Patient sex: M
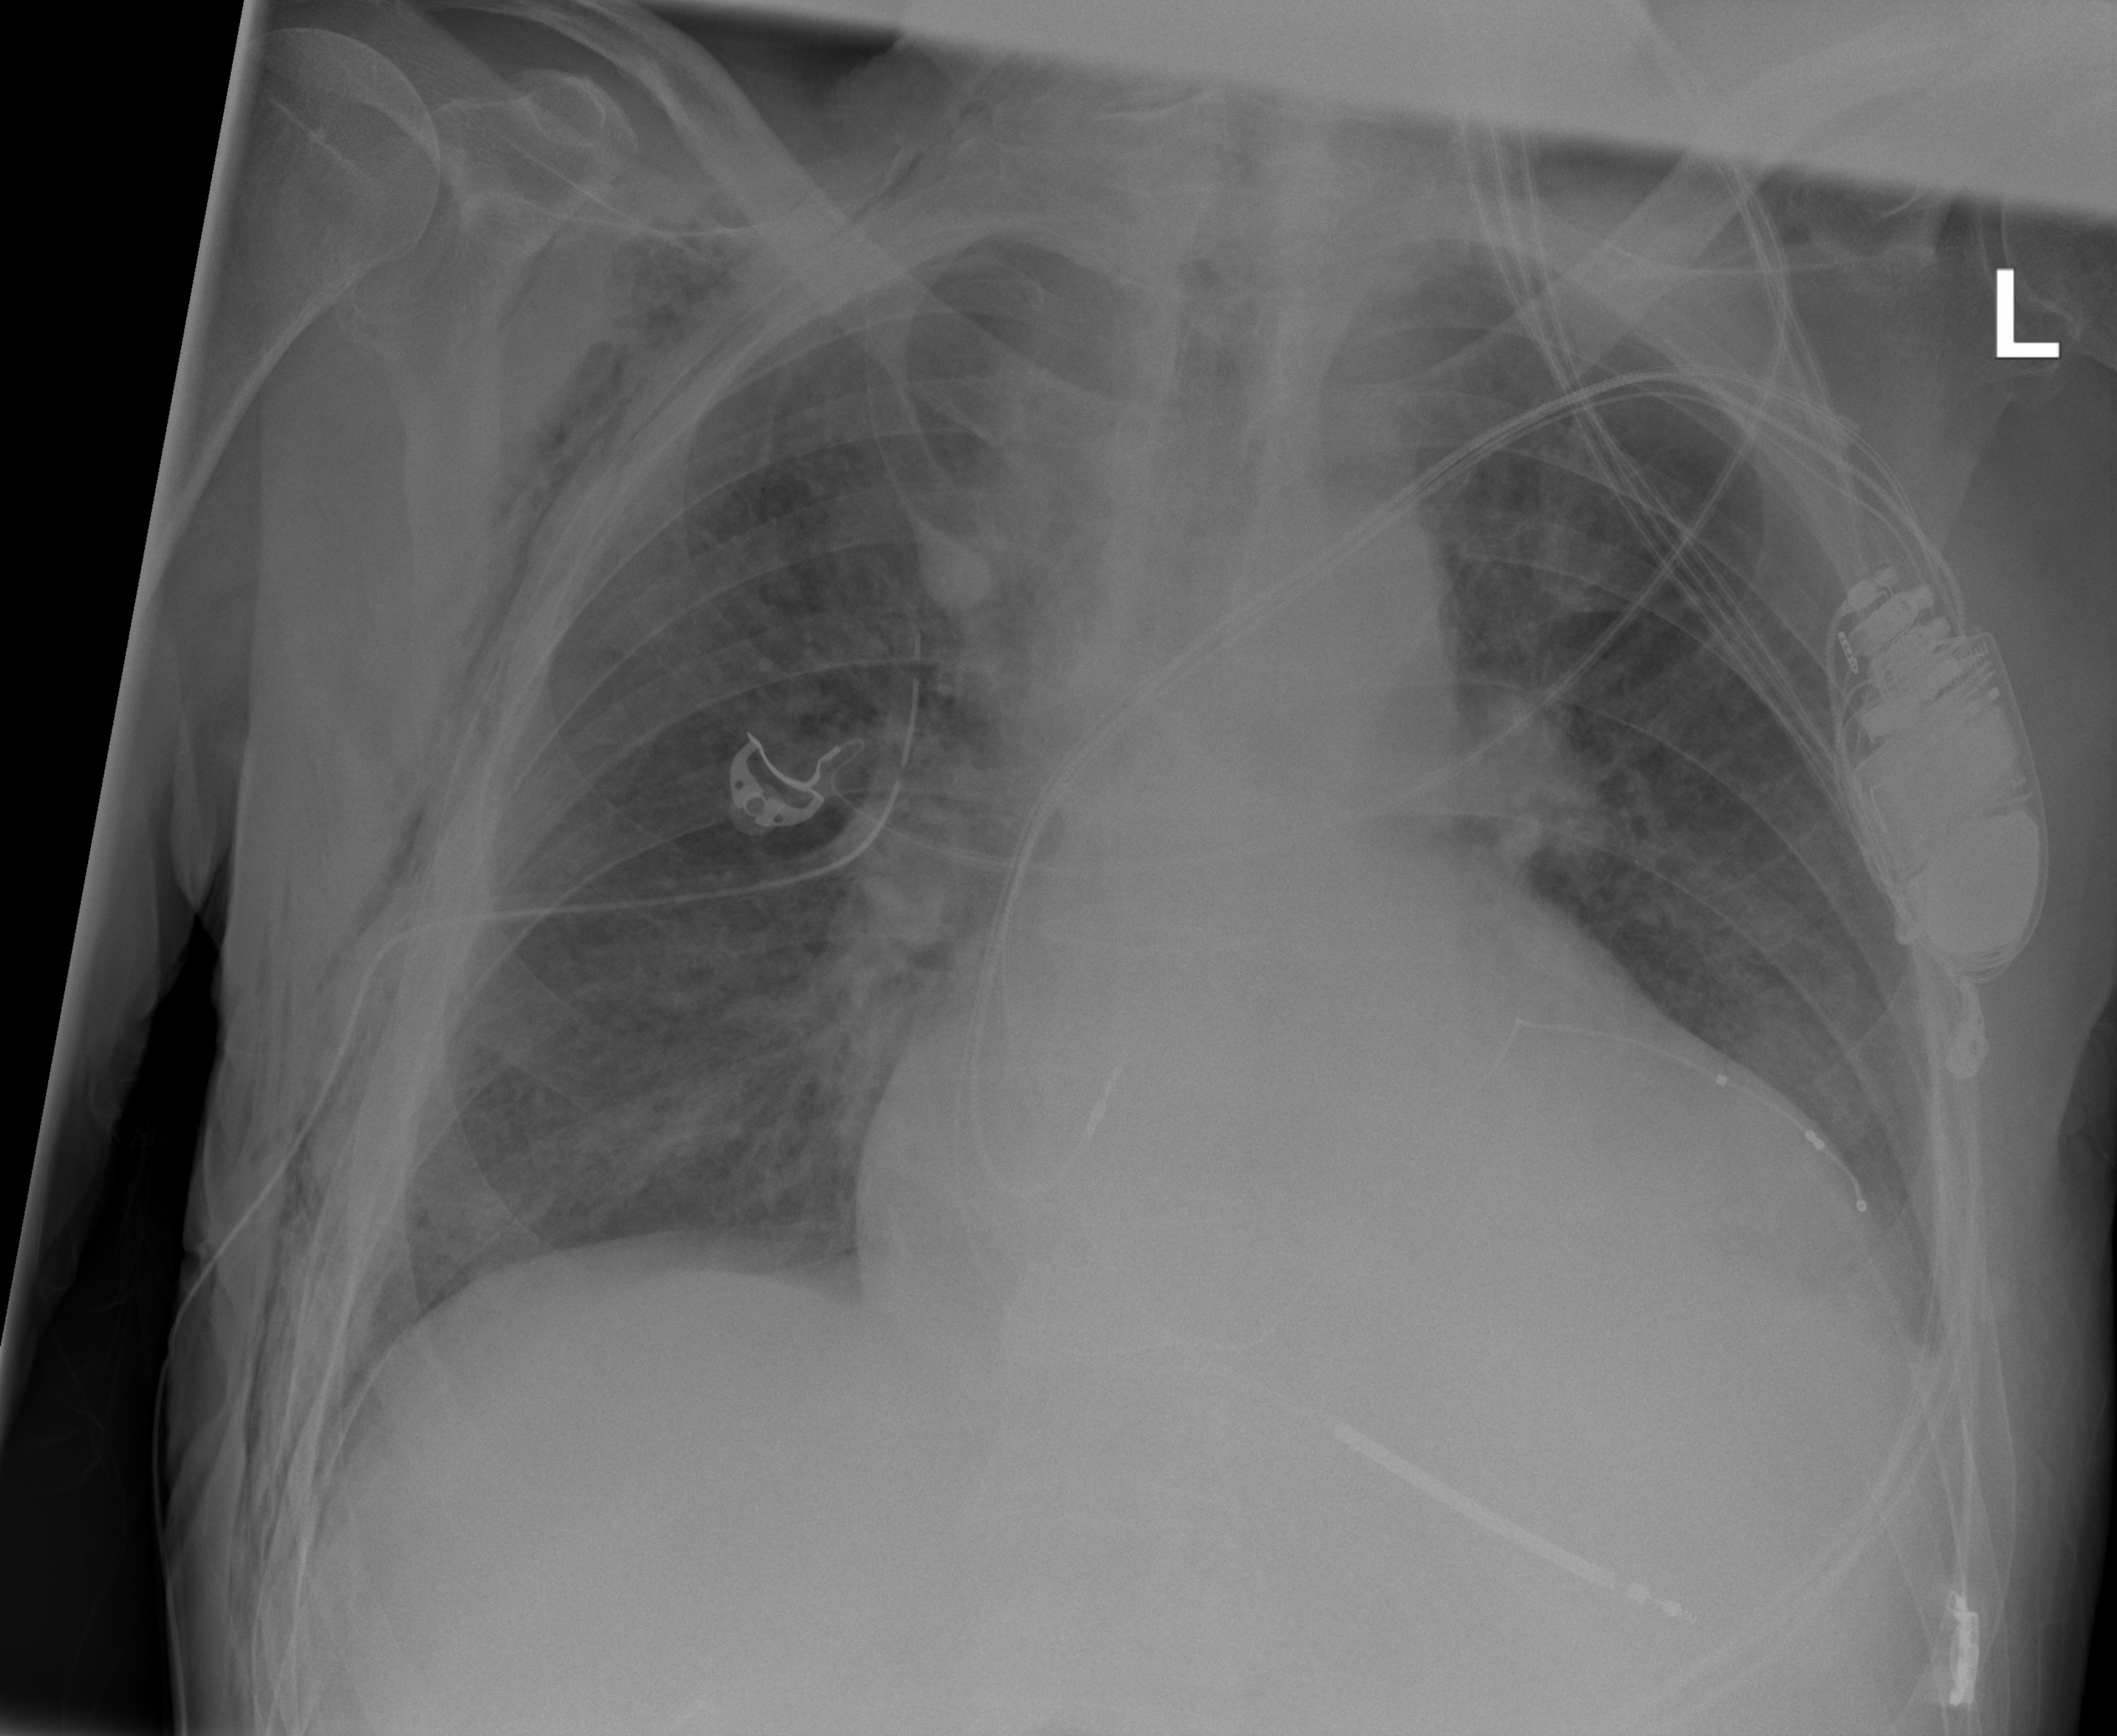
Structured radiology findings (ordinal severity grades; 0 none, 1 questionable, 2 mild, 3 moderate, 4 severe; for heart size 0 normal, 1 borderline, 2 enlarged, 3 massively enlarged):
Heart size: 3
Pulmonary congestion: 2
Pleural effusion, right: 0
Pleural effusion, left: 2
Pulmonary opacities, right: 0
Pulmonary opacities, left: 0
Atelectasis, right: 1
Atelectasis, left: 0